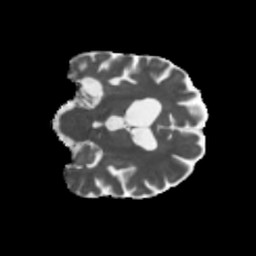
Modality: MD
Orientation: coronal
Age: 75
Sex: male
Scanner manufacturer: siemens
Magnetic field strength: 3 T
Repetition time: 5.47 s
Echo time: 0.0854 s